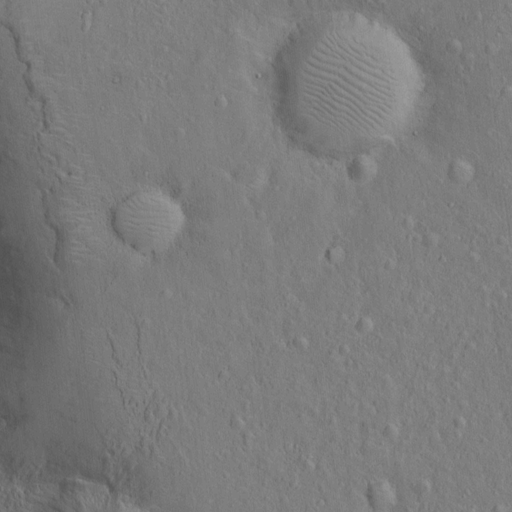
Classes present: Background, Cone